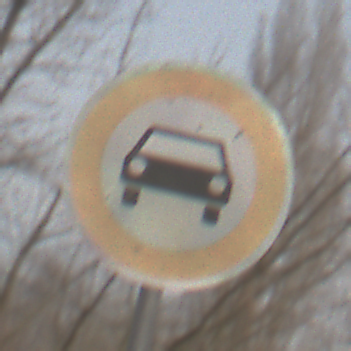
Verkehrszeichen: VerbotKraftwagen
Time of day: MorningAfternoon
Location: Outdoor (Nature)
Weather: PartlyCloudy
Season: Winter
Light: Natural